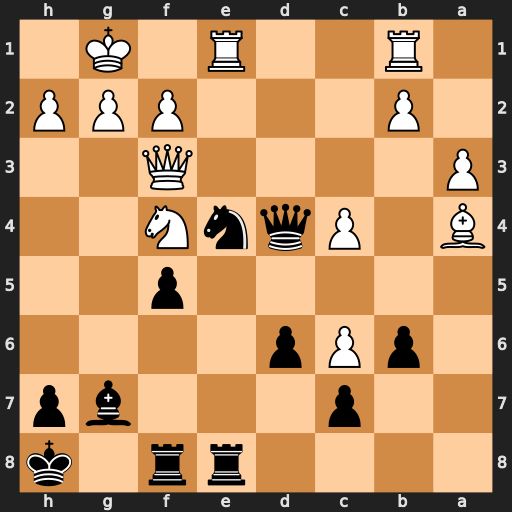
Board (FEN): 4rr1k/2p3bp/1pPp4/5p2/B1PqnN2/P4Q2/1P3PPP/1R2R1K1
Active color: b
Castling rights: -
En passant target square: -
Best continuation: Nd2 Qh5 Rxe1+ Rxe1 Qxf4